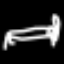
Label: bed